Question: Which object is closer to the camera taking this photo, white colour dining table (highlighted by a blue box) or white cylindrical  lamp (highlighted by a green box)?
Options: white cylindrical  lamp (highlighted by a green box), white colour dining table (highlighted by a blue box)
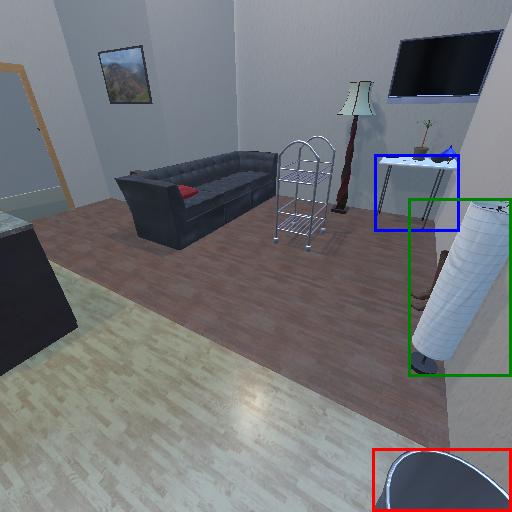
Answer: white cylindrical  lamp (highlighted by a green box)